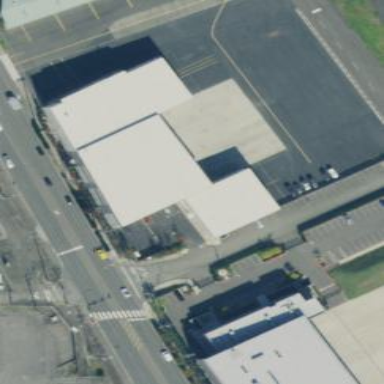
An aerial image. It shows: Hangar.